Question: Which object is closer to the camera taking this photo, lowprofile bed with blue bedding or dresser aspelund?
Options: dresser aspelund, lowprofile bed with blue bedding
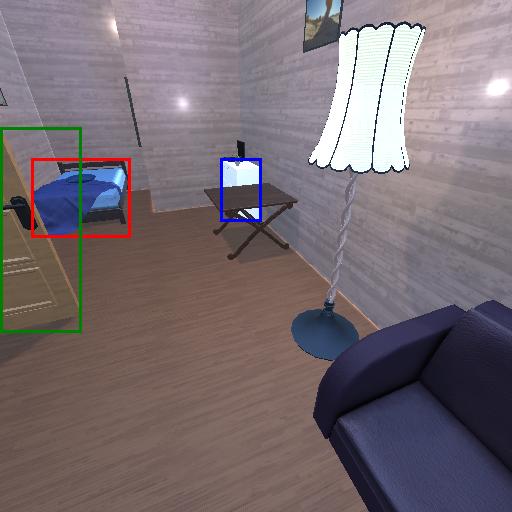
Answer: dresser aspelund